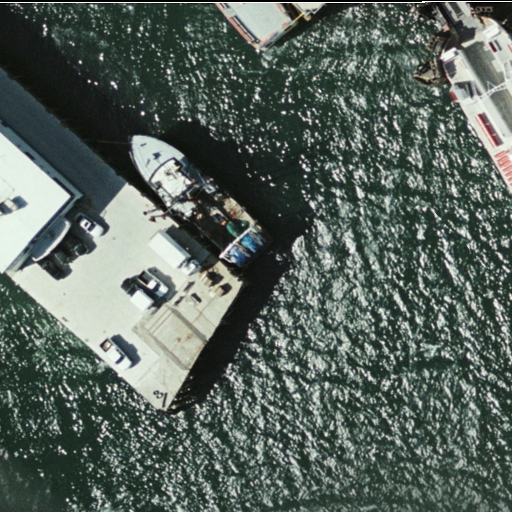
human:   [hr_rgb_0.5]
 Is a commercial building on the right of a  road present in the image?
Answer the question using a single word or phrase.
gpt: no

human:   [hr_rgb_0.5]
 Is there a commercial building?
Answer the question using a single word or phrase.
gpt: no

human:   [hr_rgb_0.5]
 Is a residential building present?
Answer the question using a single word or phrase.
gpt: yes

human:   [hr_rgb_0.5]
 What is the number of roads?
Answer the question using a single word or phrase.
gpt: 2

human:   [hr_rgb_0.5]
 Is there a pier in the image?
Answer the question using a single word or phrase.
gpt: yes

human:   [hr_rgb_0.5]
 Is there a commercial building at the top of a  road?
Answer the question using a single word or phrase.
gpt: no

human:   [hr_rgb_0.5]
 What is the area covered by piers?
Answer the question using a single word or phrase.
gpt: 2237m2

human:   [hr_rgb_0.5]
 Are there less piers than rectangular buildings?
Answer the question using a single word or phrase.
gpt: no

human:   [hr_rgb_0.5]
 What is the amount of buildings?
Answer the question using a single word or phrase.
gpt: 1

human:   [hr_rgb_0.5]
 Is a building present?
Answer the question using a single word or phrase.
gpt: yes

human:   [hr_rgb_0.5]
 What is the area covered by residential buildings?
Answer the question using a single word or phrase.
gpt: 352m2

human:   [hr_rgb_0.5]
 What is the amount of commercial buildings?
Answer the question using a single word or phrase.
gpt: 0

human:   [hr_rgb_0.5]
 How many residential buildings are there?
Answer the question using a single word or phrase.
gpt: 1

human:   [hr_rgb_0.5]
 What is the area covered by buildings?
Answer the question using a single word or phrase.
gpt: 352m2

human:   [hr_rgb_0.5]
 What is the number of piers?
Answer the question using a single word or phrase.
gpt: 2

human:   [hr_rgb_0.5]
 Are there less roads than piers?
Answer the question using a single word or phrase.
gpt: no

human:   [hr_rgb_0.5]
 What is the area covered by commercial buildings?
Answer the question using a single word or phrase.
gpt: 0m2

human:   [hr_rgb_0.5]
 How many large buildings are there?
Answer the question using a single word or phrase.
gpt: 0

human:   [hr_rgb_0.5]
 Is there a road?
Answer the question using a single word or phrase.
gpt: yes

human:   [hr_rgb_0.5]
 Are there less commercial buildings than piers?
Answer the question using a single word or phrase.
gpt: yes

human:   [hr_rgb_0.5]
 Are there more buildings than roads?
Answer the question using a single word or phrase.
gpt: no

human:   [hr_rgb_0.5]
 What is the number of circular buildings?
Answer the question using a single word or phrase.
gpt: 0

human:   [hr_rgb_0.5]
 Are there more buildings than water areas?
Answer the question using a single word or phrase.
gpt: yes

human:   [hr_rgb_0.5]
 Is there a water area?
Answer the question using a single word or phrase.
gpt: no

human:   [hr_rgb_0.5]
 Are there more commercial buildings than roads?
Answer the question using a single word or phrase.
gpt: no

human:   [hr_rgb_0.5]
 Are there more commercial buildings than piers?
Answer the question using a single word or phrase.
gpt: no

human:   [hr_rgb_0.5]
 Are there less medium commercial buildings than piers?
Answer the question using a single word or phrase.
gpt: yes

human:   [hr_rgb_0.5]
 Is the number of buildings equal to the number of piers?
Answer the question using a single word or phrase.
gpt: no

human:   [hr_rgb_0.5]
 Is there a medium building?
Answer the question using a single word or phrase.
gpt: yes

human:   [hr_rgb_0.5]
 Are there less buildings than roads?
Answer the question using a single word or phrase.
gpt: yes

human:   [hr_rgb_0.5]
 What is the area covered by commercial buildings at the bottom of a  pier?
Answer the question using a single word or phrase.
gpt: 0m2

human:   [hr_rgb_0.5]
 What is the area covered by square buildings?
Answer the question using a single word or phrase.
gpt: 0m2

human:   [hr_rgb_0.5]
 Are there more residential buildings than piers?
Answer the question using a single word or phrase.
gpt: no

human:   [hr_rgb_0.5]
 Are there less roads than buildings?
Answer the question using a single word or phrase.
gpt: no

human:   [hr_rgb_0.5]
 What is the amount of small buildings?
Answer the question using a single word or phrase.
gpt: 0

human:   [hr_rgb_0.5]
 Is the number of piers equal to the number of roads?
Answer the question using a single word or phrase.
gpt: yes

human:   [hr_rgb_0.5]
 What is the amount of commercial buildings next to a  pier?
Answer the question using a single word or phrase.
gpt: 0

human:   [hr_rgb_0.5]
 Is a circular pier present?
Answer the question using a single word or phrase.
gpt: no

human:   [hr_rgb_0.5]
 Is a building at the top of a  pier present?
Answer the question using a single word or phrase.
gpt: yes

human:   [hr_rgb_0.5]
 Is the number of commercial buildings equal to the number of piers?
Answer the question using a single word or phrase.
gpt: no

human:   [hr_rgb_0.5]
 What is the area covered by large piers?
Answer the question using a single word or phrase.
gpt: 1901m2

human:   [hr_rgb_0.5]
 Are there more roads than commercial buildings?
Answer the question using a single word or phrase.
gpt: yes

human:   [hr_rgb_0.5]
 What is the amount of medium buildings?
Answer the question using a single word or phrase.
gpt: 1

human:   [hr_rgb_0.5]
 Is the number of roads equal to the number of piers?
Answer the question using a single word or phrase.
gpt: yes

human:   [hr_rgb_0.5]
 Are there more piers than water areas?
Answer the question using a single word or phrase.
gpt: yes

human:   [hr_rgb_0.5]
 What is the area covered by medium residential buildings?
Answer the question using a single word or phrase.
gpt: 352m2

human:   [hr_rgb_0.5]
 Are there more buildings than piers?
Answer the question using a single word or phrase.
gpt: no

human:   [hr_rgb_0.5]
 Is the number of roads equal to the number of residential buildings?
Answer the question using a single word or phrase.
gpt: no

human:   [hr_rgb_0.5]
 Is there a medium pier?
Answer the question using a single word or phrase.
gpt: yes

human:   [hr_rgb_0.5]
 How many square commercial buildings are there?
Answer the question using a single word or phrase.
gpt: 0

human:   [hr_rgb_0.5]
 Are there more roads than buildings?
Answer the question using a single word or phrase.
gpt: yes

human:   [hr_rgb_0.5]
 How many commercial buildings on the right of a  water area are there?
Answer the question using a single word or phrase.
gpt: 0

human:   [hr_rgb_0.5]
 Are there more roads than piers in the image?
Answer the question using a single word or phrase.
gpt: no

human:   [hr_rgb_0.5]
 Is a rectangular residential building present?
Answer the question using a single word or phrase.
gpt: yes

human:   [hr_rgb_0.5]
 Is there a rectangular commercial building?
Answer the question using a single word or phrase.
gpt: no

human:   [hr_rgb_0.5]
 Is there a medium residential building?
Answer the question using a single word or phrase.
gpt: yes

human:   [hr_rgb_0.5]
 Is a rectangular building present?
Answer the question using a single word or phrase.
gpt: yes

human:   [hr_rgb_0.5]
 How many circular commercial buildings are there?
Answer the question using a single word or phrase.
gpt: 0

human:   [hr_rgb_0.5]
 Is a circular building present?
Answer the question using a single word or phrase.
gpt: no

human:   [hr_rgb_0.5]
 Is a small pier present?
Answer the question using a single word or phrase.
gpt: no

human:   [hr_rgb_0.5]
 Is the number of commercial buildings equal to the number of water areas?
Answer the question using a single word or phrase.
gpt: yes

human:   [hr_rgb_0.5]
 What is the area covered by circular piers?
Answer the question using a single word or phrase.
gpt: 0m2

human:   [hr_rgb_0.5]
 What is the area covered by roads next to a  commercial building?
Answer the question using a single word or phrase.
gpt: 0m2

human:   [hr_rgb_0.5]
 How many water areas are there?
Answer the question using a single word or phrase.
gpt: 0